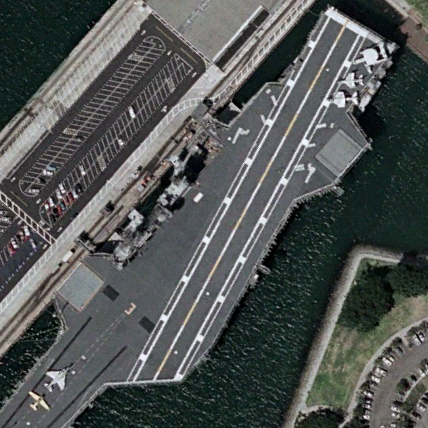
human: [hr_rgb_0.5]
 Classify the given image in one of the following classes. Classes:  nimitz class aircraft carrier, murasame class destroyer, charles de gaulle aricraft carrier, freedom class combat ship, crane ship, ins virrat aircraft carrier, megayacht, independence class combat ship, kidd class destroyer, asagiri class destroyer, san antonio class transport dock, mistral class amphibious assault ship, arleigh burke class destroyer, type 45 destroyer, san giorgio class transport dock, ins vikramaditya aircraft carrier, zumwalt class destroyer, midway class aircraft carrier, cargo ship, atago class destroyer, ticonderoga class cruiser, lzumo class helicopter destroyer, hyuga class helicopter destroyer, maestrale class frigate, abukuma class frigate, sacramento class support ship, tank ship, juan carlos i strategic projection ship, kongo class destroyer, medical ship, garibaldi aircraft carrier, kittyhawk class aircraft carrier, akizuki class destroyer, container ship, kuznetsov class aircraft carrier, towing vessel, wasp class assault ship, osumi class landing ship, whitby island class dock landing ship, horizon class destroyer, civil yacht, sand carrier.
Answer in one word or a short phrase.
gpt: Midway class aircraft carrier